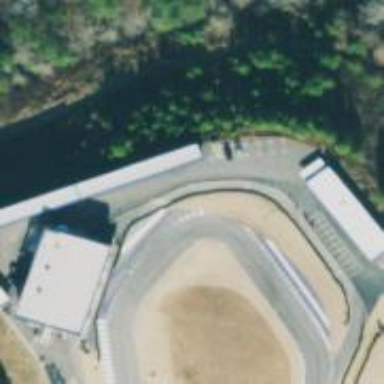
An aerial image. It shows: Motor sport raceway.